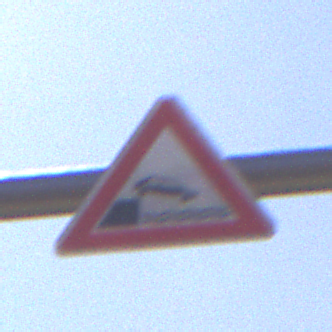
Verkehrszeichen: Ufer
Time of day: Midday
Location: Outdoor (Nature)
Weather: Clear
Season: NotSpecified
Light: Natural